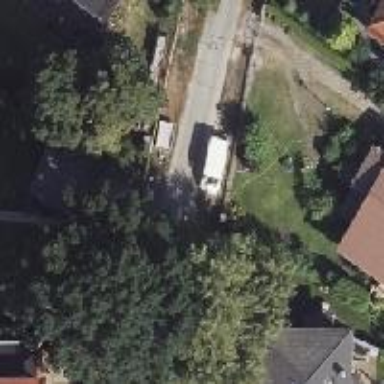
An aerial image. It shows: Residential road with concrete surface.